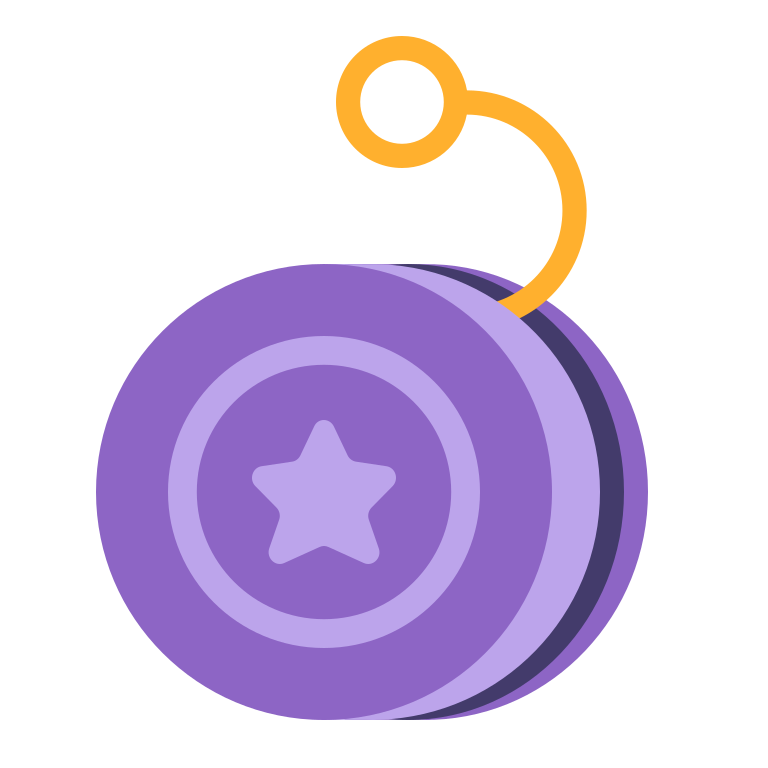
yo yo flat